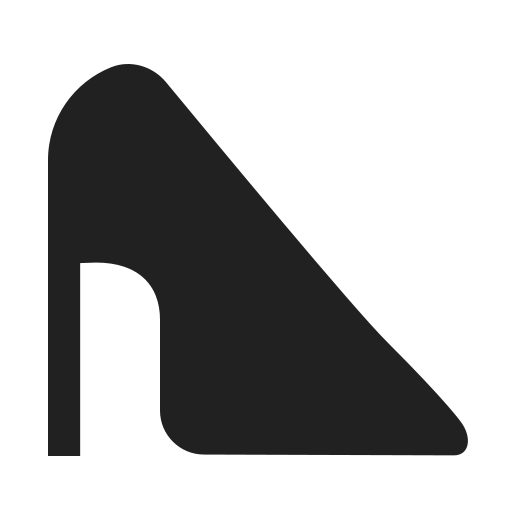
high heeled shoe high contrast